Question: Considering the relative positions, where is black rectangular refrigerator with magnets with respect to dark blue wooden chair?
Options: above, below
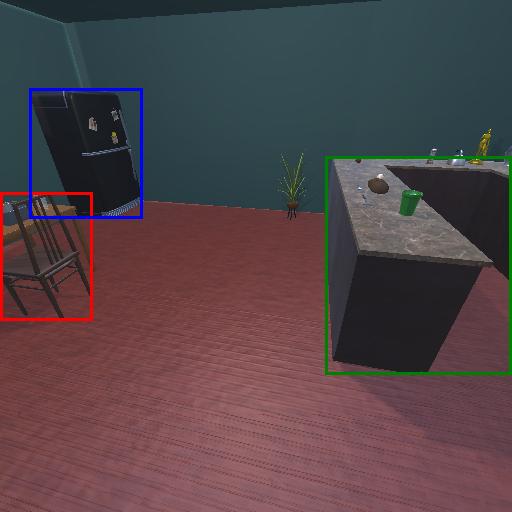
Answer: above